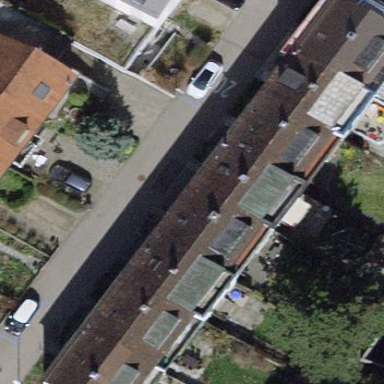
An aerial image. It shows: Building with gabled roof made of roof tiles. The roof is oriented across the structure.